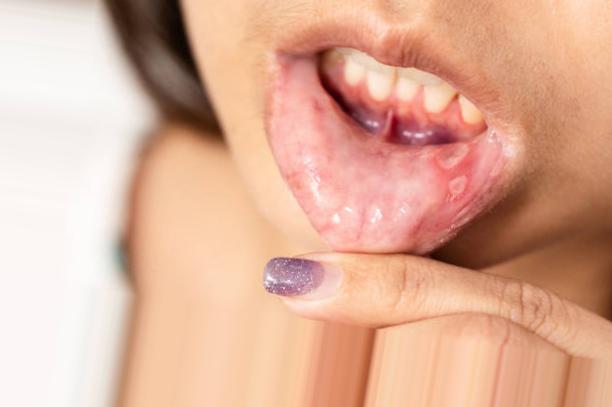
Condition: Mouth Ulcer